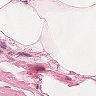
Metastatic tissue present: no